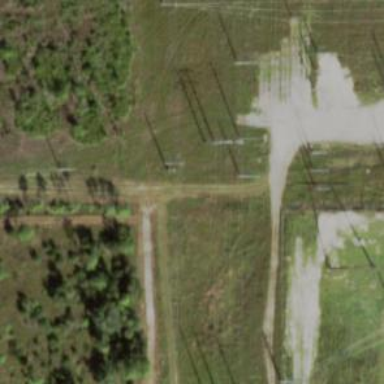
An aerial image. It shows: H-frame power tower design.